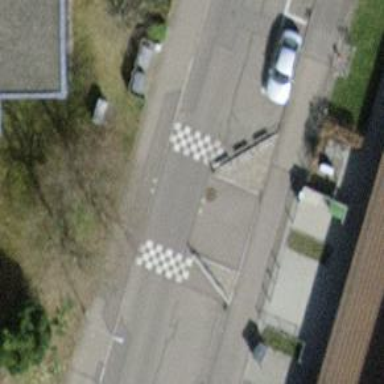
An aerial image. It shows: Unmarked crossing with traffic calming cushion.